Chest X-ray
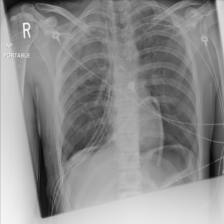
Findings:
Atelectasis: negative
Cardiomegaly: negative
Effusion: negative
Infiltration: negative
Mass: negative
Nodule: negative
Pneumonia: negative
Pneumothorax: negative
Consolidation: negative
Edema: negative
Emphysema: negative
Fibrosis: negative
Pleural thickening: negative
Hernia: negative